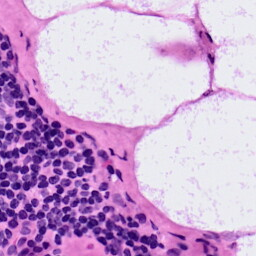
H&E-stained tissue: LymphNode